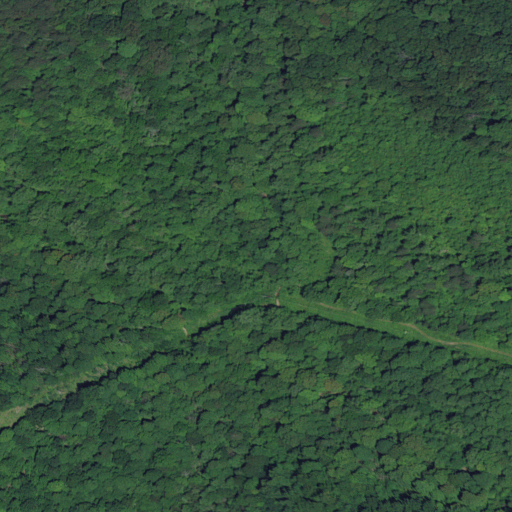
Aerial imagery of valley in Indiana named Als Hollow containing deciduous forest and mixed forest